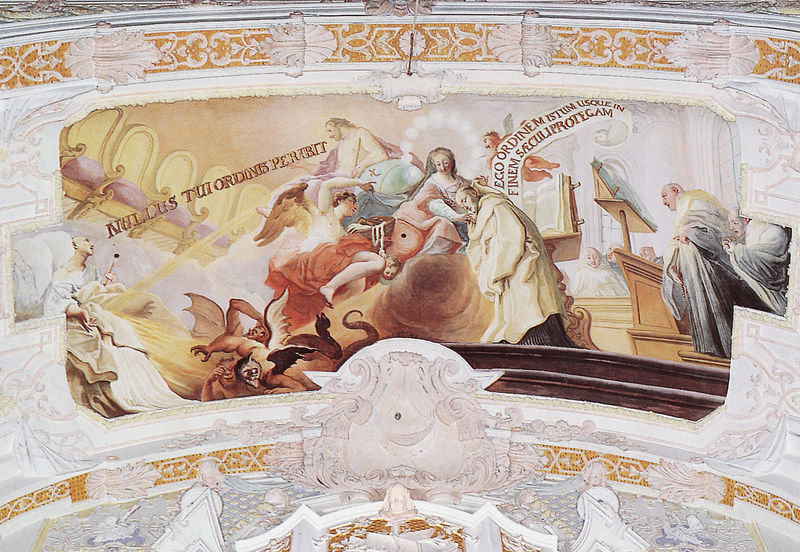
Titel: Deckenfresken der Klosterkirche Fürstenfeld
Künstler: Cosmas Damian Asam
Standort: Fürstenfeldbruck, Kloster Fürstenfeld (EU - D - Bayern)
Schlagwörter: flügel, weiß, frau, hell, pastell, raum, stühle, wolke, ornament, architektur, barock, bibel, decke, gewänder, rokoko, rosa, engel, schrift, rundbogen, papst, inschrift, ornamente, stuck, stufen, gewölbe, buch, text, pult, christus, jesus, teufel, priester, mönch, geistliche, heiliger, heilige, deckengemälde, fresko, maria, petrus, ungeheuer, monster, latein, pastellig, gemalte, scheinarchitektur, hieronimus, asam, ängel, sternenkranz, teuel, #drache, heiligrr, deckengem#lde